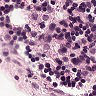
Metastatic tissue present: no